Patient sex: M
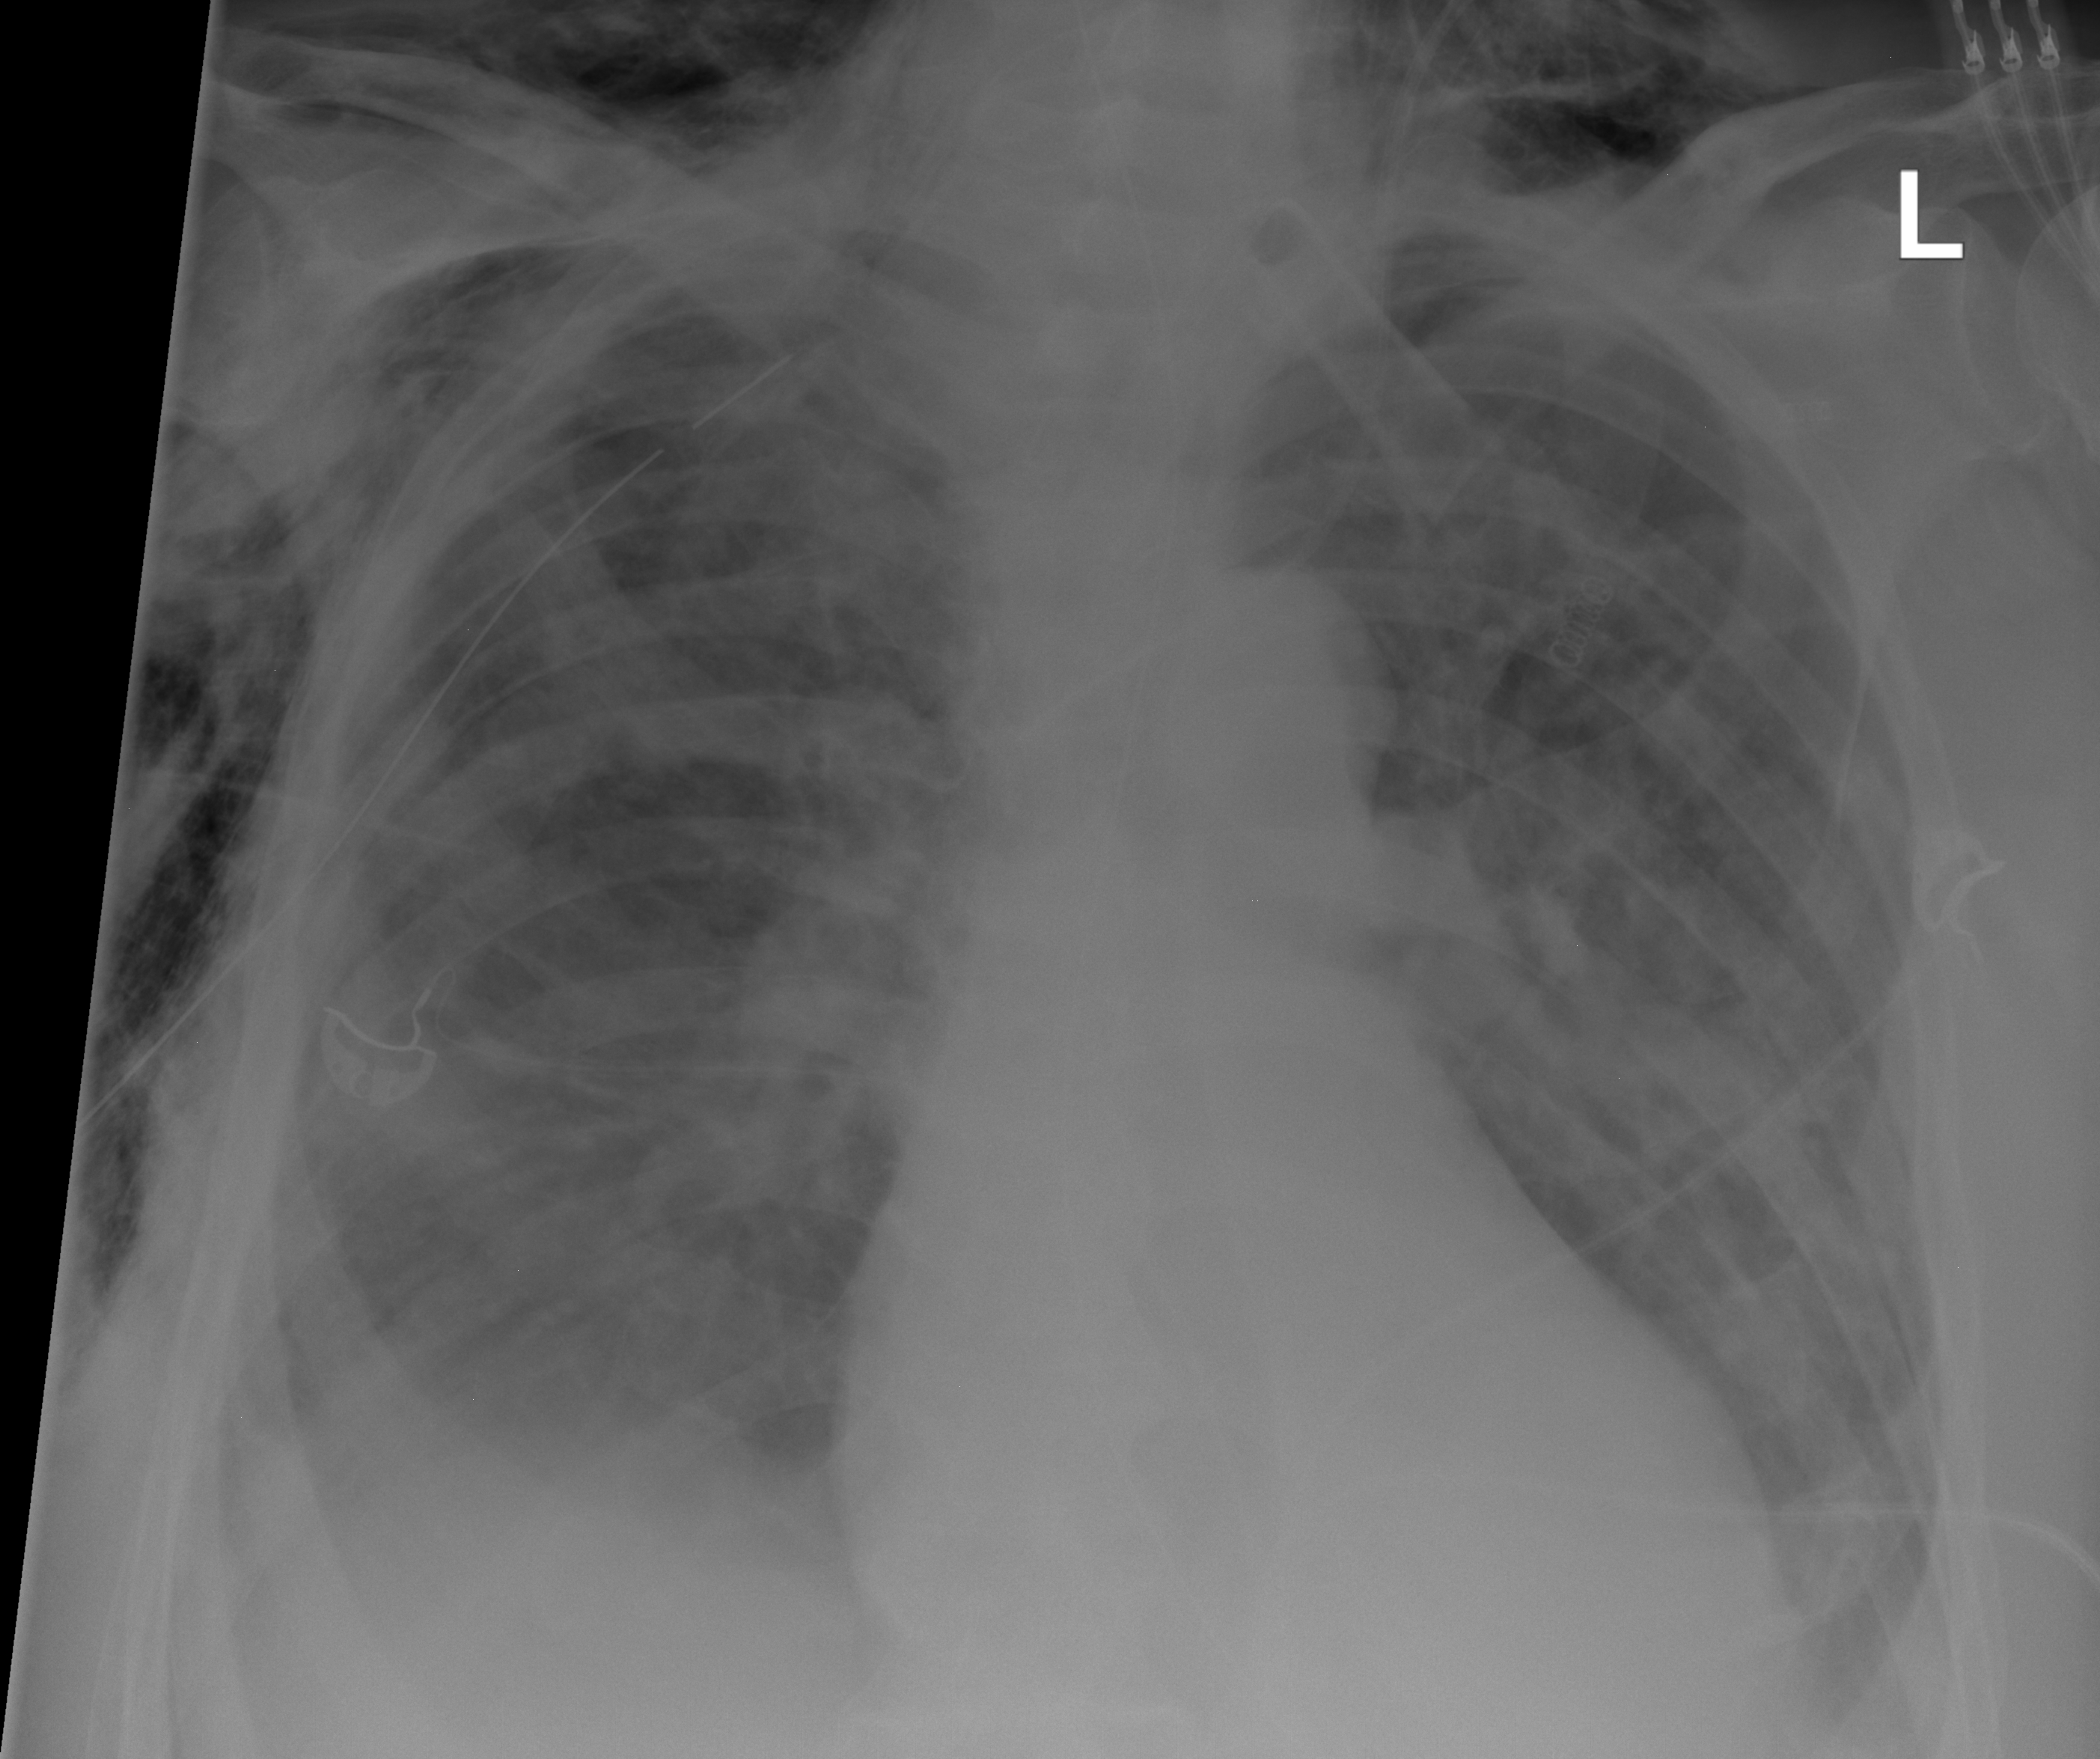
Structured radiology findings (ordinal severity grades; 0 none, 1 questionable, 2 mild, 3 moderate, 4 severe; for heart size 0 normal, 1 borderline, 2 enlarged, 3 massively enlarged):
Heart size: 2
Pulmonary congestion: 0
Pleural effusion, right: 2
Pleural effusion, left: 1
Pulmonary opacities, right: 2
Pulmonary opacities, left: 1
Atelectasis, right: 2
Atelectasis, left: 3